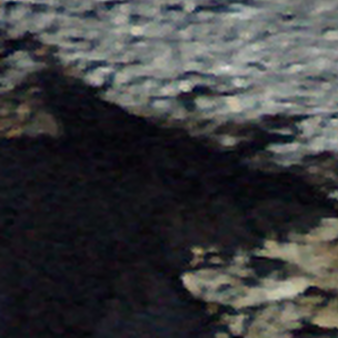
Label: other